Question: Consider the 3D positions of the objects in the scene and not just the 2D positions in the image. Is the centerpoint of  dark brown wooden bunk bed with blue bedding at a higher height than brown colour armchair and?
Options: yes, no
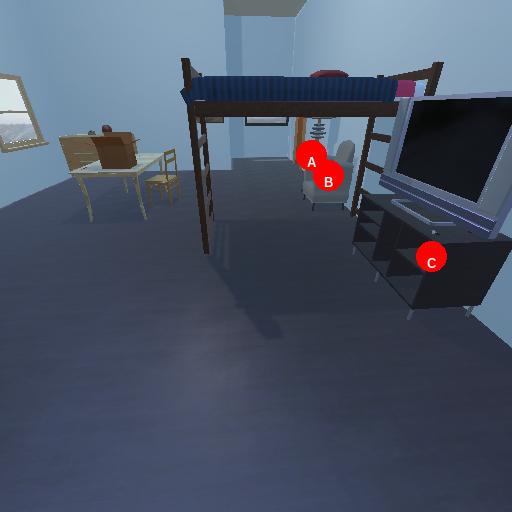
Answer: yes